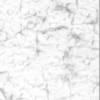
Label: not_dusty